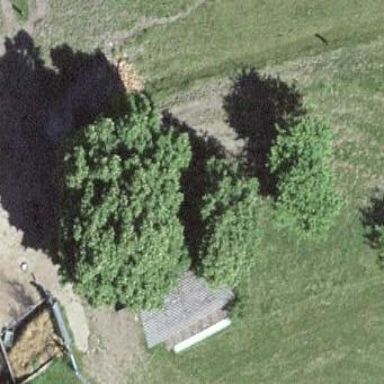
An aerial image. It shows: Shed building.